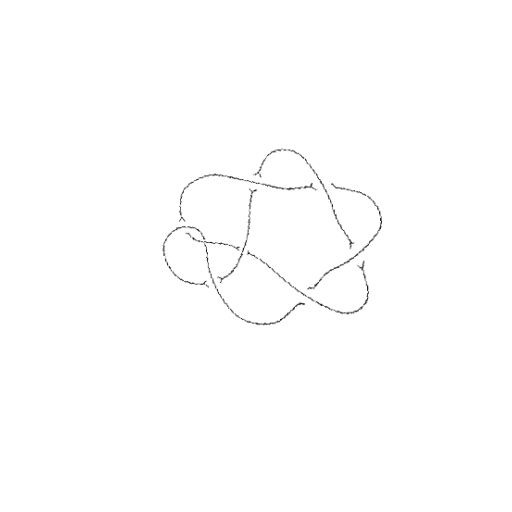
Crossing number: 8